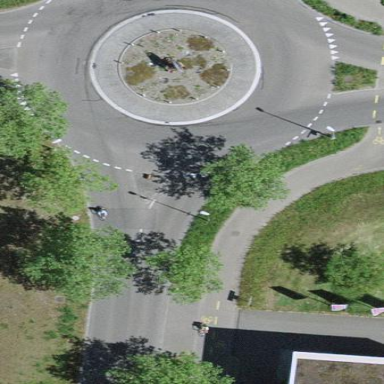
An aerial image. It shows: Tertiary road with asphalt surface leading to roundabout.